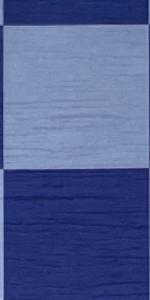
Label: Empty